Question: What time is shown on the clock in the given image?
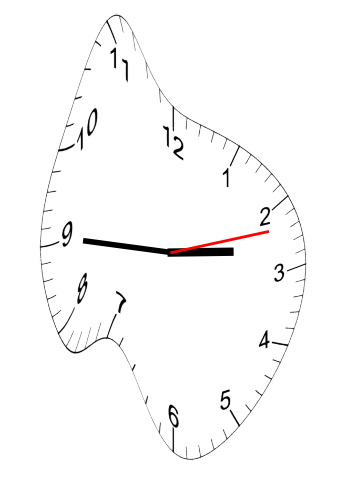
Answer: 02:45:12